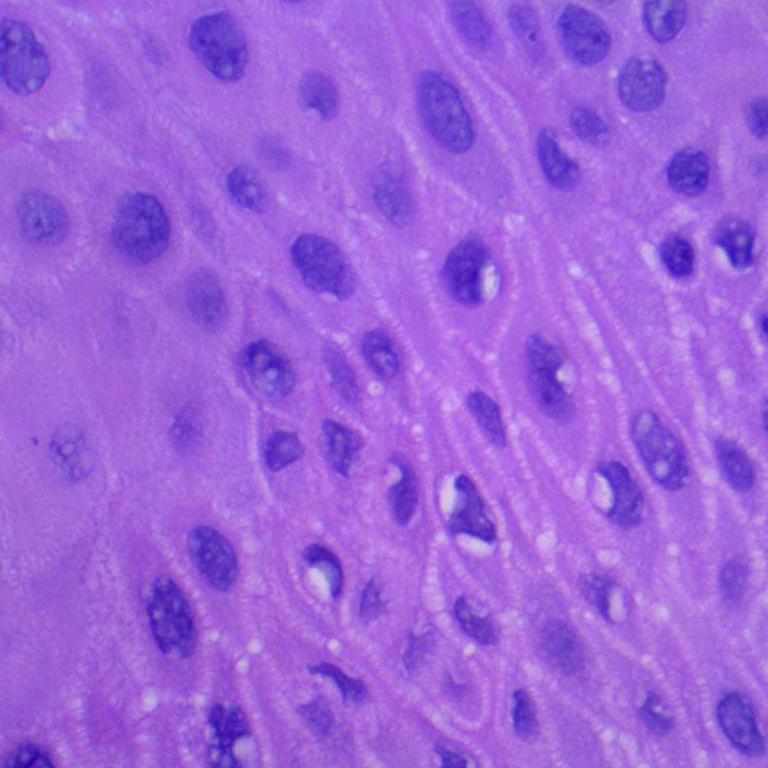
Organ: lung
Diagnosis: squamous carcinomas